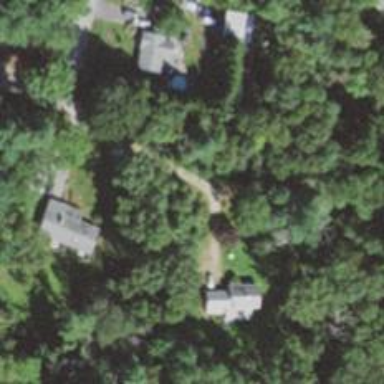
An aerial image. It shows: Residential driveway.